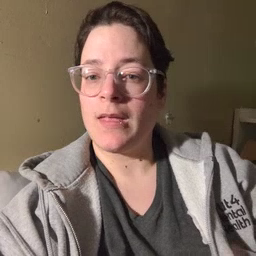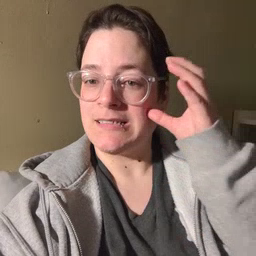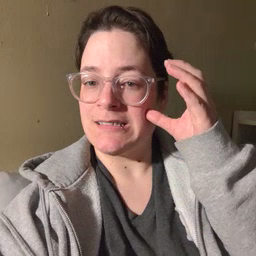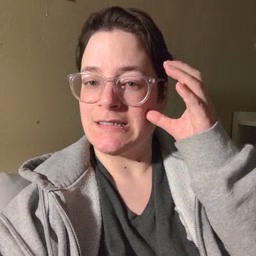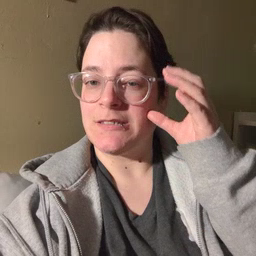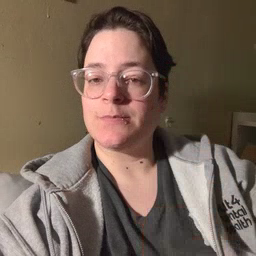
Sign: listen